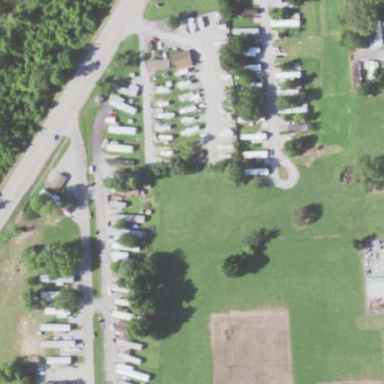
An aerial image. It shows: Caravan site for tourism.